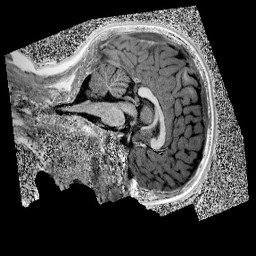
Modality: UNIT1
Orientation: sagittal
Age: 9
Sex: male
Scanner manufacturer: siemens
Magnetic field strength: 3 T
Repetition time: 4 s
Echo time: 0.00299 s